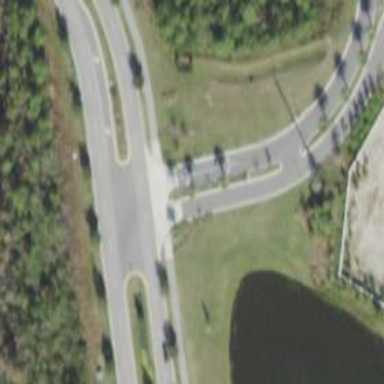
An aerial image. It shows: Marked crossing on the road.